Field crop: maize
Growth stage: 2
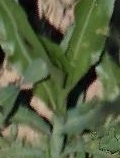
Species: maize